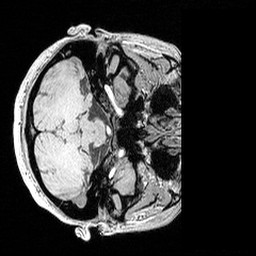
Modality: MP2RAGE
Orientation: axial
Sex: female
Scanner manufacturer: siemens
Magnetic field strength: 3 T
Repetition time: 5 s
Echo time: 0.00292 s